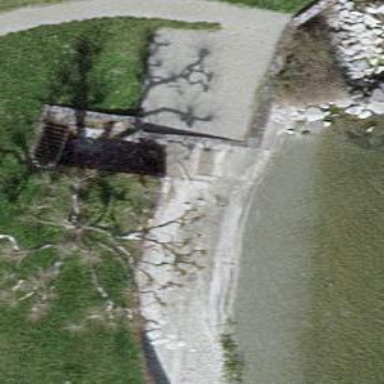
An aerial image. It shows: Retaining wall.